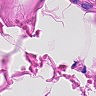
Metastatic tissue present: no